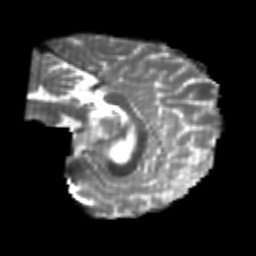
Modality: T2w
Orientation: sagittal
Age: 22
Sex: male
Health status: healthy
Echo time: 0.074 s